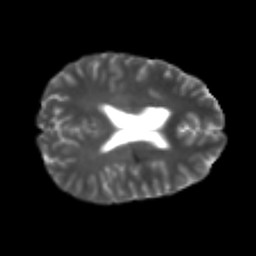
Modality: T2w
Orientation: axial
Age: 21
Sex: male
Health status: healthy
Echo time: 0.074 s